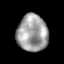
Tissue: prostate
Cell type: Epithelial cells
Senescence score: 0.3507
Nuclear area (px): 1105
Mean DAPI intensity: 158.933